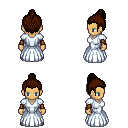
a pixel art fantasy rpg character, female body template, human, tanned skin, underdress, white pants, brown short topknot hairstyle, leather bracers, brown shoes, four views (front, back, left, right), 2x2 character sprite sheet, small pixel art, hard edges, no anti-aliasing